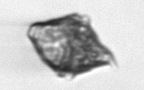
Label: Kryptoperidinium_triquetrum